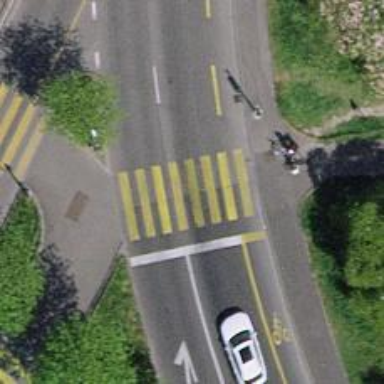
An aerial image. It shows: Crossing with traffic signals.